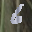
Label: 6